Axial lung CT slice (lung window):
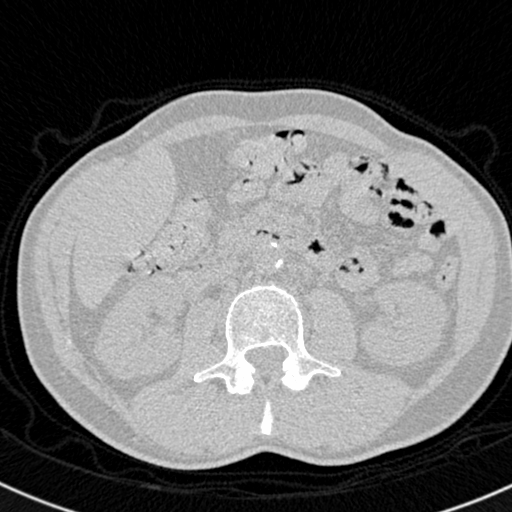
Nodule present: no